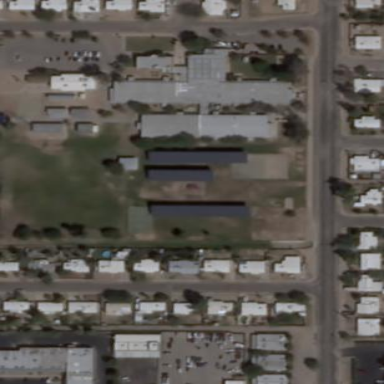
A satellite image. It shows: School.